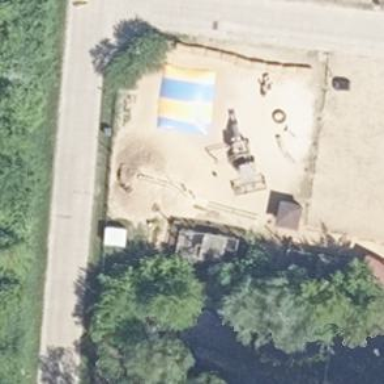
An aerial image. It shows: Playground area for leisure land.